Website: home-depot
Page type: billing-address
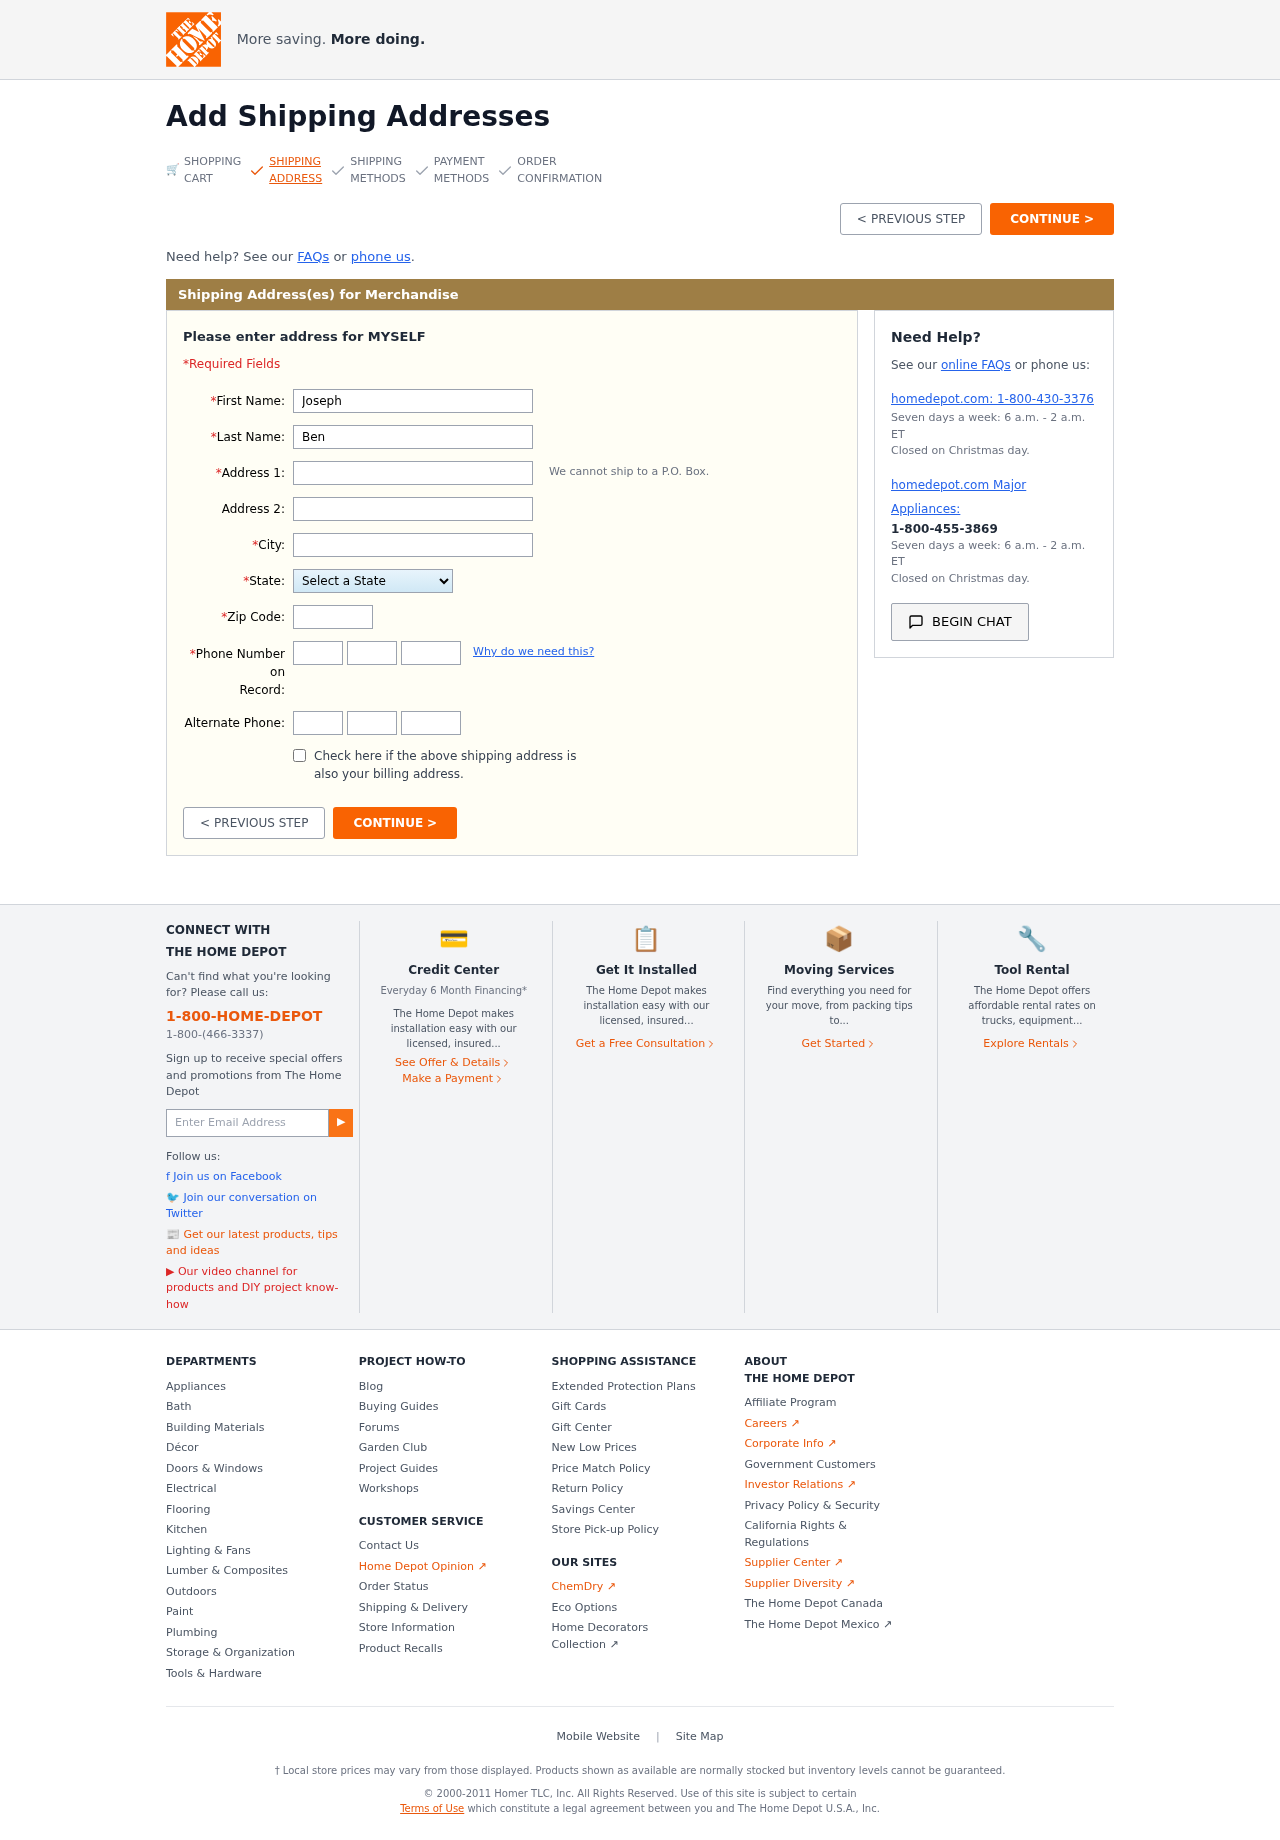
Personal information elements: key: PII_STATE
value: California
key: PII_FIRSTNAME
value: Joseph
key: PII_LASTNAME
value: Benson
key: PII_STREET
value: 3543 Natalie Terrace
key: PII_CITY
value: South Geraldton
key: PII_POSTCODE
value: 08529
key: PII_PHONE_AREA
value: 754
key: PII_PHONE_PREFIX
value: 424
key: PII_PHONE_LINE
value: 7927